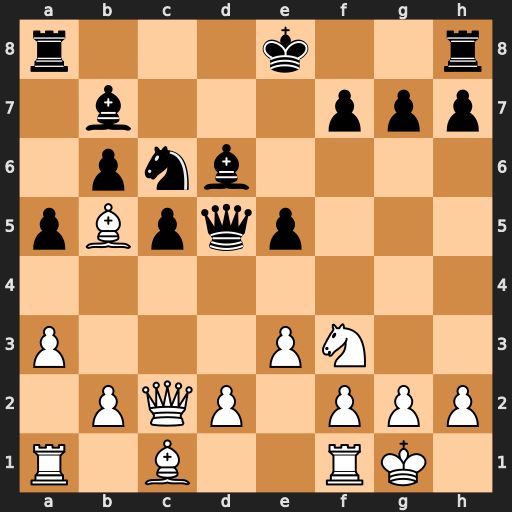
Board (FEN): r3k2r/1b3ppp/1pnb4/pBpqp3/8/P3PN2/1PQP1PPP/R1B2RK1
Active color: w
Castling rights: kq
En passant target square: -
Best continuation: Bc4 Qxc4 Qxc4